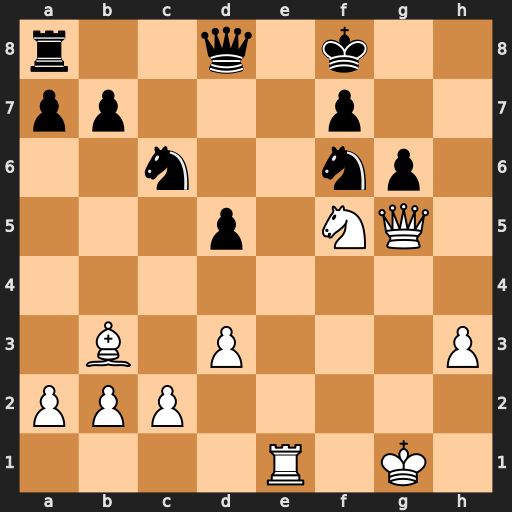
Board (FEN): r2q1k2/pp3p2/2n2np1/3p1NQ1/8/1B1P3P/PPP5/4R1K1
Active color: w
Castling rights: -
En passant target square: -
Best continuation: Qh6+ Kg8 Qg7#